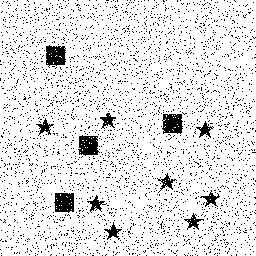
Squares: 4
Triangles: 0
Stars: 8
Total shapes: 12